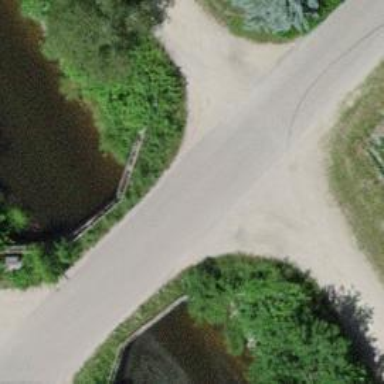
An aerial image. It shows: Unclassified road on bridge.